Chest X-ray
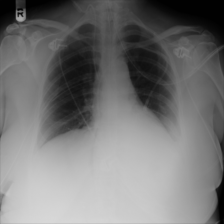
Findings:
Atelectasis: positive
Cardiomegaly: negative
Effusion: negative
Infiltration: positive
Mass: negative
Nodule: negative
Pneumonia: negative
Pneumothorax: negative
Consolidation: negative
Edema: negative
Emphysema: negative
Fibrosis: negative
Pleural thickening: negative
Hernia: negative